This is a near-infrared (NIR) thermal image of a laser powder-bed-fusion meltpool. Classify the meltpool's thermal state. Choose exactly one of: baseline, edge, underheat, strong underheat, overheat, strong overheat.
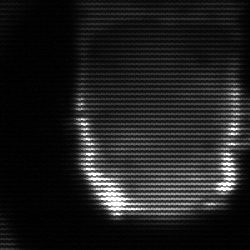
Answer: baseline